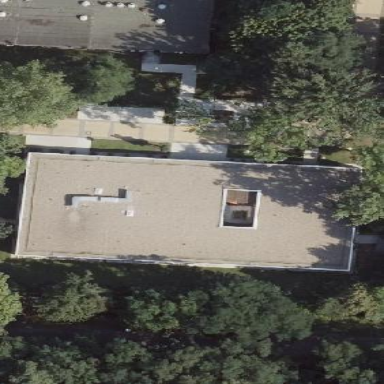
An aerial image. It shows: Nursing home housed in hospital building.